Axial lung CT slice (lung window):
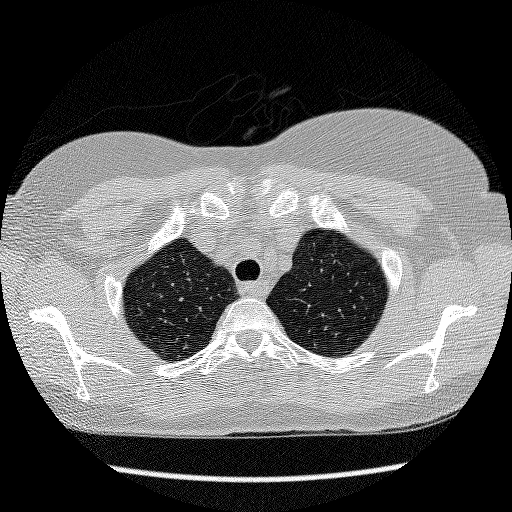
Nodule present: no